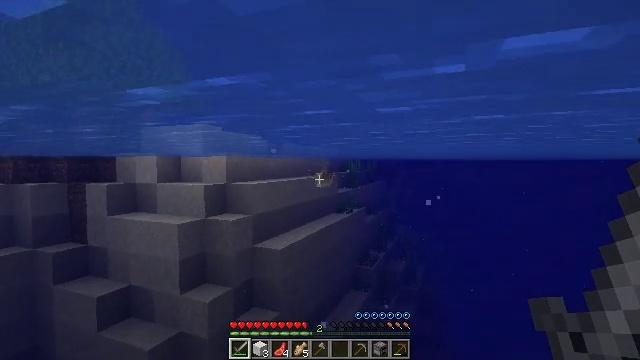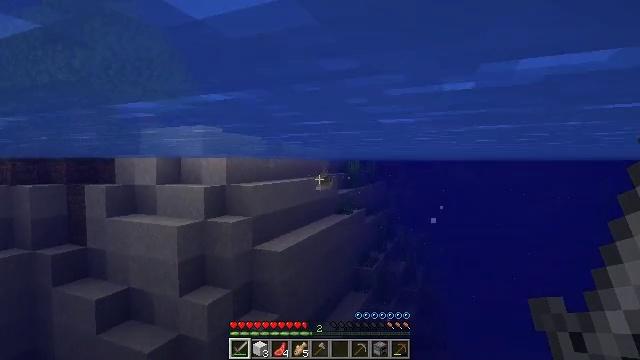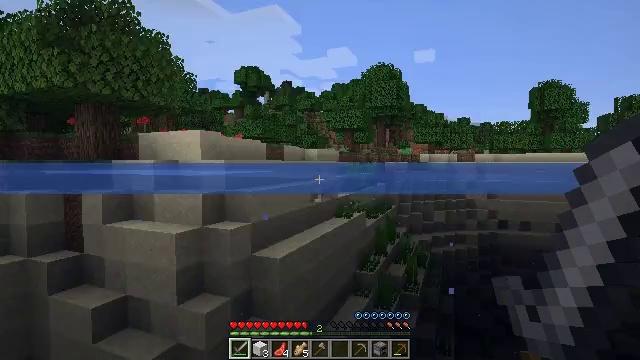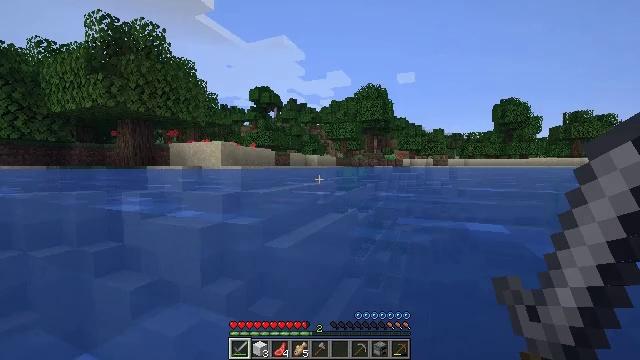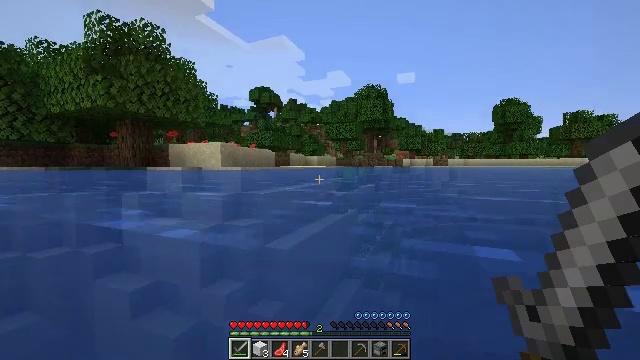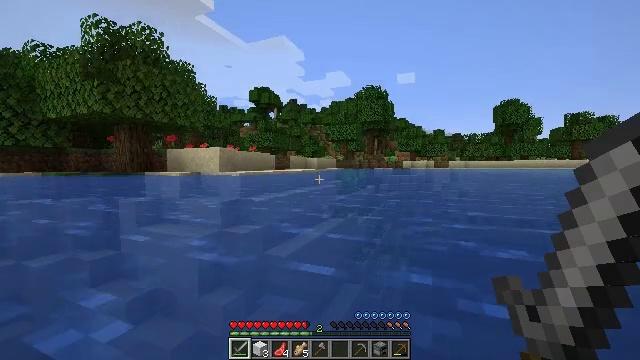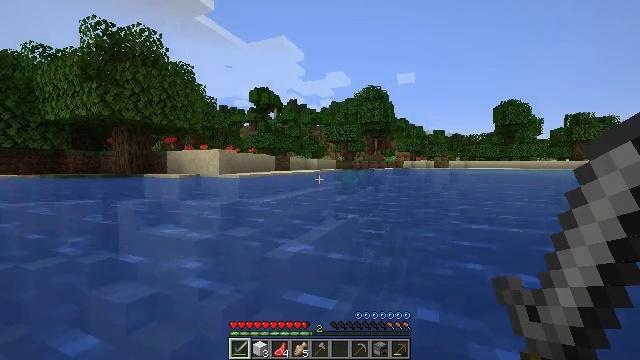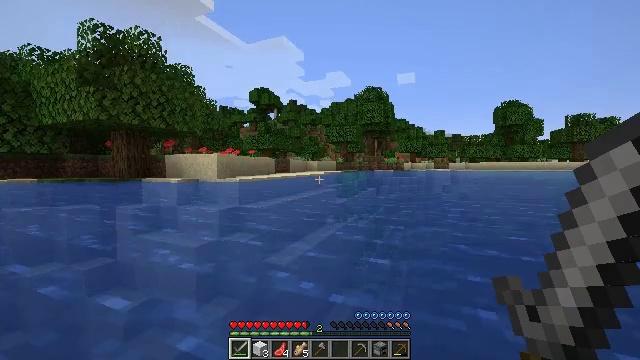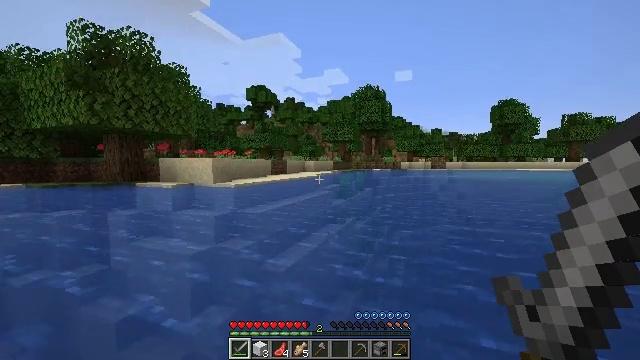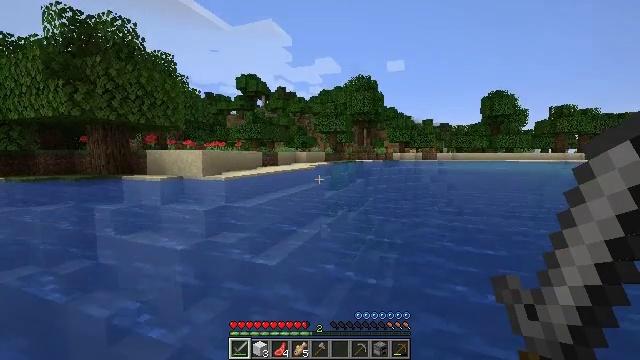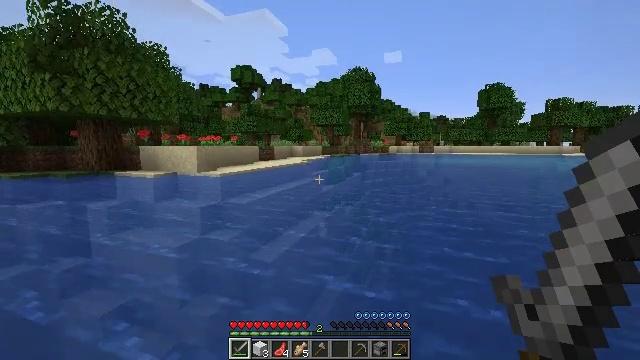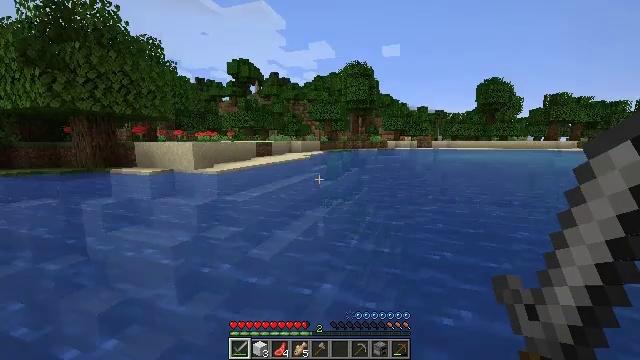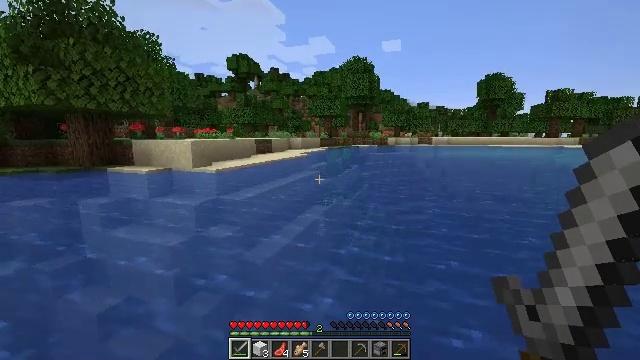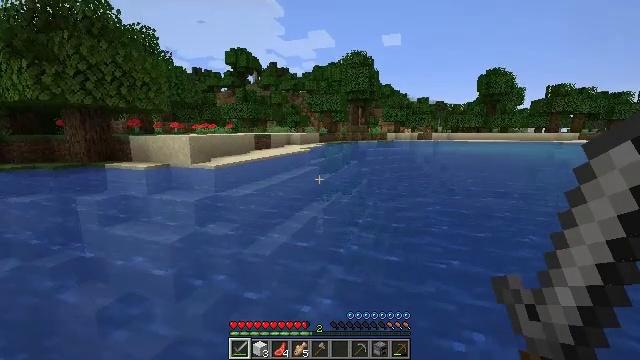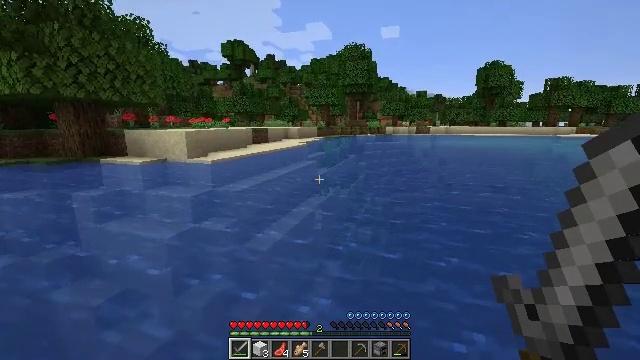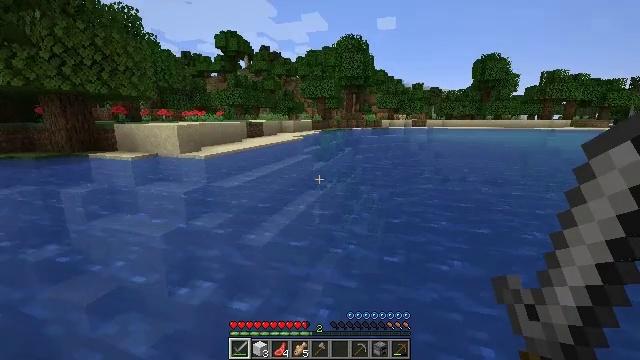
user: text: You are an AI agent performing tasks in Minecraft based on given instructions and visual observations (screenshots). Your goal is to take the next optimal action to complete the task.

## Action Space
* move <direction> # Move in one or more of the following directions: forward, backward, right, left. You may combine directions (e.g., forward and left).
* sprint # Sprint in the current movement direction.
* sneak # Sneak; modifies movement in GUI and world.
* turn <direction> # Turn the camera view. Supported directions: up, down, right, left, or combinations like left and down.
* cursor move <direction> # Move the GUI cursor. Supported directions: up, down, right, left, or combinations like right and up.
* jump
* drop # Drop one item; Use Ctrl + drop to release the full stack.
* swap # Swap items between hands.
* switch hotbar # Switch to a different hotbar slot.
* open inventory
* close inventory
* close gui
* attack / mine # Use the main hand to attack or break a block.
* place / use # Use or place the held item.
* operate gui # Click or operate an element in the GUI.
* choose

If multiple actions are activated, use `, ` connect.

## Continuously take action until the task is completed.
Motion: motion action
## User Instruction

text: Kill mobs in water.
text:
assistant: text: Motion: move forward, jump
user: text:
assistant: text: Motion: move forward, jump
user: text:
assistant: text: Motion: move forward, jump
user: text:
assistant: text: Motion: move forward, jump
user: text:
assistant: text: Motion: move forward, jump
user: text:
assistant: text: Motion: move forward, jump
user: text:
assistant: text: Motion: move forward, jump
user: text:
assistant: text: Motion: move forward, jump
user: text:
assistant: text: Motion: move forward, turn right and down
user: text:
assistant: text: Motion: move forward, turn down
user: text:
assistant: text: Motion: move forward, turn down
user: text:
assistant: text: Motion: move forward
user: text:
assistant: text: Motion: move forward, turn down
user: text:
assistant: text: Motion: move forward, turn down
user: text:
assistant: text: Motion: move forward, turn down
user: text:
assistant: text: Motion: move forward, turn right and down
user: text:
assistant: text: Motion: move forward, turn right and down
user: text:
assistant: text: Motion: move forward
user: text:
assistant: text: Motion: move forward
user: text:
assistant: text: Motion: move forward
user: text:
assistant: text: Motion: move forward
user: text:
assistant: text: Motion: move forward
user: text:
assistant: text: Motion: move forward
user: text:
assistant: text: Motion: move forward
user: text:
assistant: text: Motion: move forward
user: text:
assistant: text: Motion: move forward
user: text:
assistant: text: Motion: move forward
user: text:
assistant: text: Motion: move forward
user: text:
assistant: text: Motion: move forward
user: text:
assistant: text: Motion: move forward